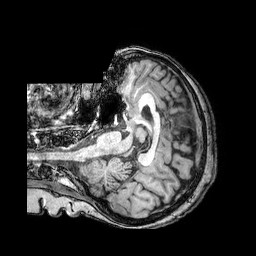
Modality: T1w
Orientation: axial
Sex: female
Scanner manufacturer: philips
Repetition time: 0.008063 s
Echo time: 0.00369 s